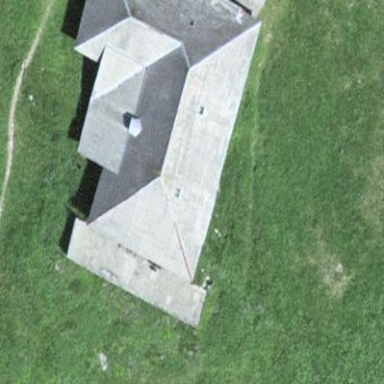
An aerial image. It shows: Cabin.